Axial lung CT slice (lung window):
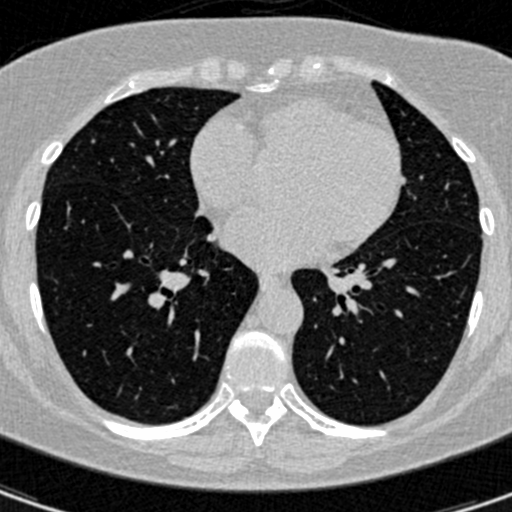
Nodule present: no